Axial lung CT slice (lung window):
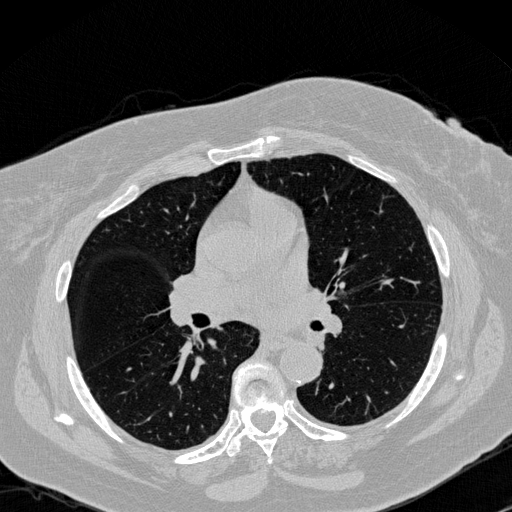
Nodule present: no